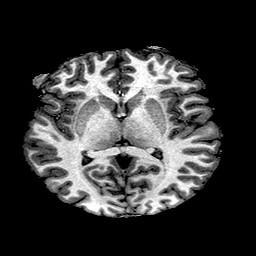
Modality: T1w
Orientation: coronal
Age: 27
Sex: male
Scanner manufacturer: ge
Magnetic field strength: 3 T
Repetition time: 7.66 s
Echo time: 0.003476 s